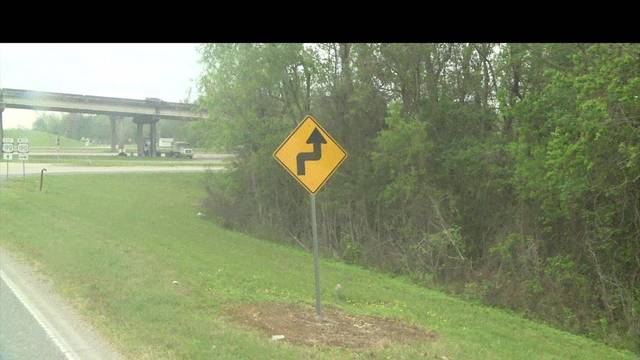
Region: United States
Coordinates: 30.546, -91.754